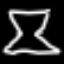
Label: hourglass